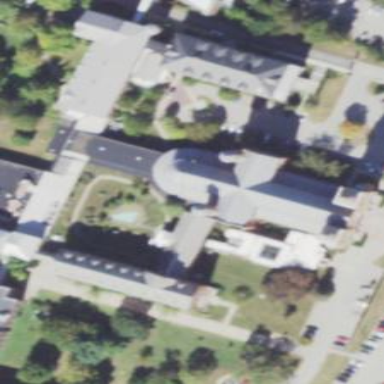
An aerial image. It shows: Building that serves as place of worship.